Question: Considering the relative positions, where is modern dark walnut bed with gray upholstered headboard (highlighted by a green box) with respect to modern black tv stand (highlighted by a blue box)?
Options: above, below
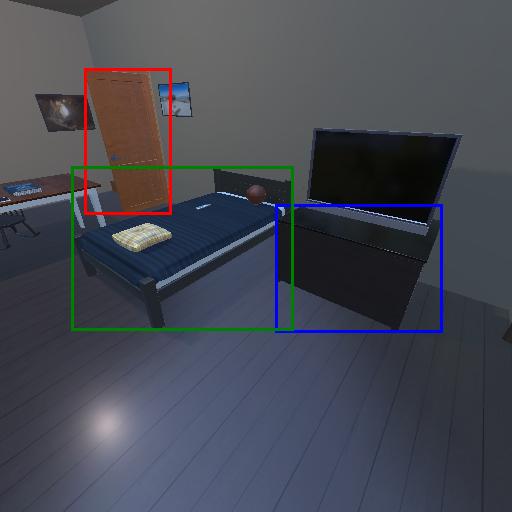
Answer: above